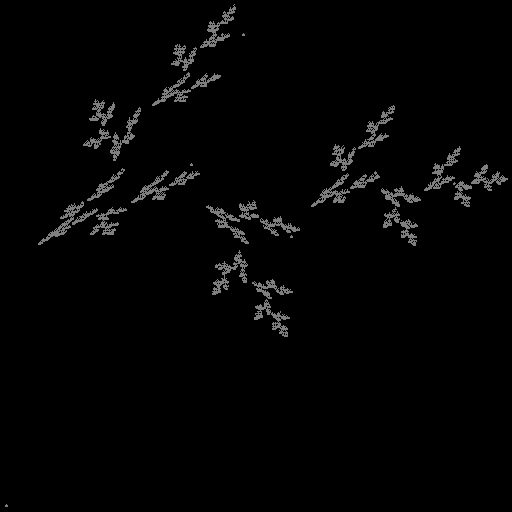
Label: bud